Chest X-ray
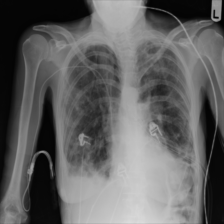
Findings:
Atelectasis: negative
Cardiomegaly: negative
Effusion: negative
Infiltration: positive
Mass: negative
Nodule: negative
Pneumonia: negative
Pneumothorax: negative
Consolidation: negative
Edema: negative
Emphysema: negative
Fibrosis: negative
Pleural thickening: negative
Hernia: negative